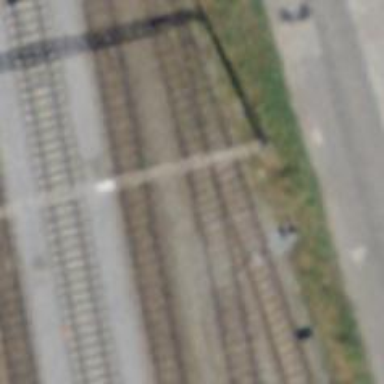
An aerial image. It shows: Single-track electrified railway siding with contact line for service.